Question: I clicked by mistake on something in eclipse, and annoying toolbar apeared. how can I hide it?

I know it is stupid question but I couldnt find answer on the internet.
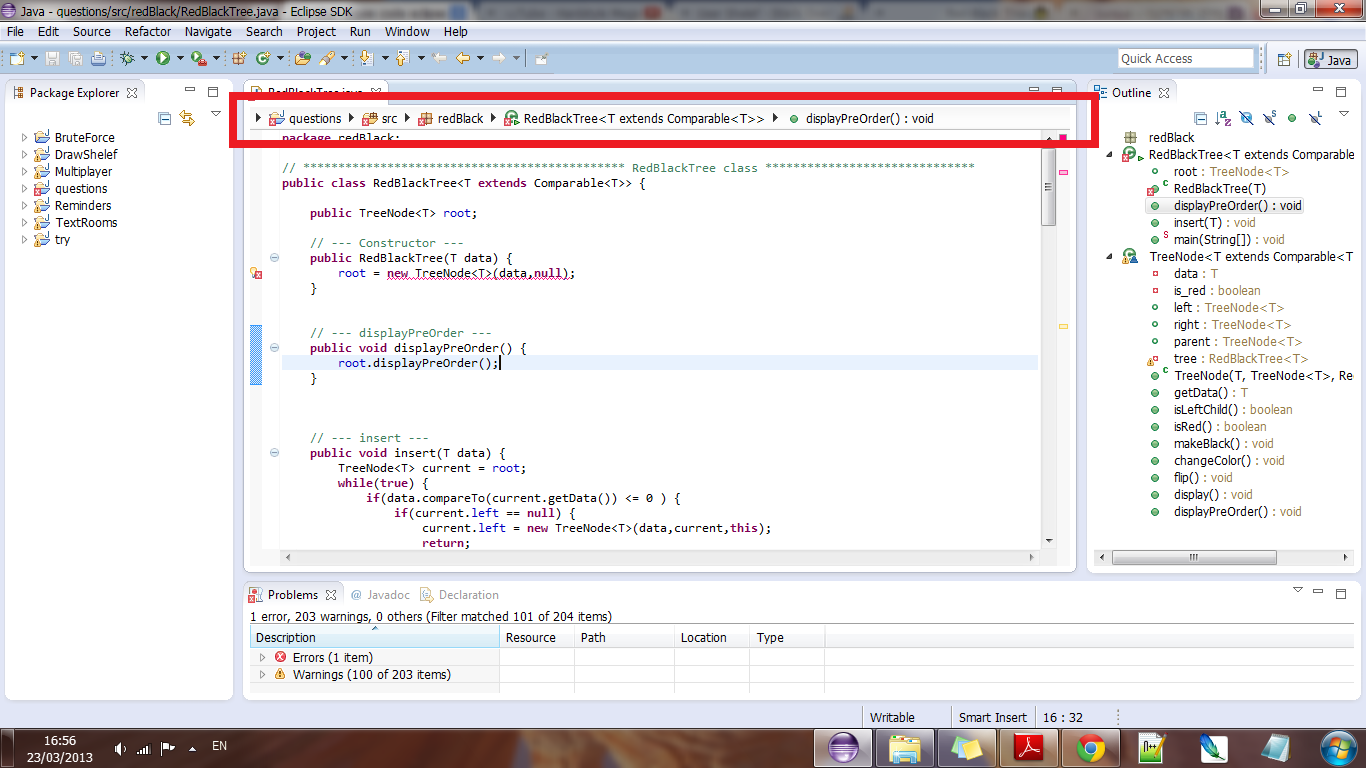
Answer: press Ctrl+3 and type bread, after that click on item Toggle Java Editor Breadcrumb.